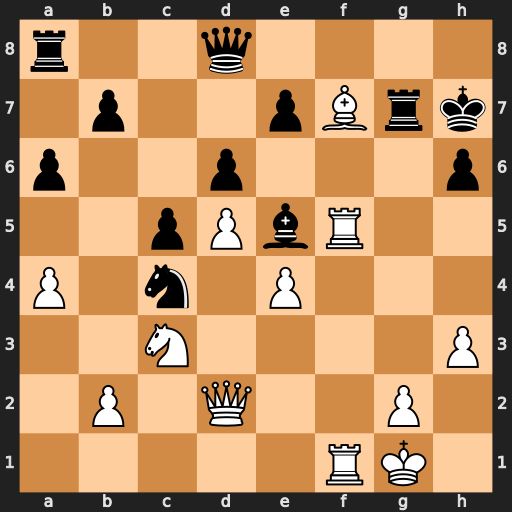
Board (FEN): r2q4/1p2pBrk/p2p3p/2pPbR2/P1n1P3/2N4P/1P1Q2P1/5RK1
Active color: w
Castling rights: -
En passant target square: -
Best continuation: Qxh6+ Kxh6 Rh5#